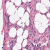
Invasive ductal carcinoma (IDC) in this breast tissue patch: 0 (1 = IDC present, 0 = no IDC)